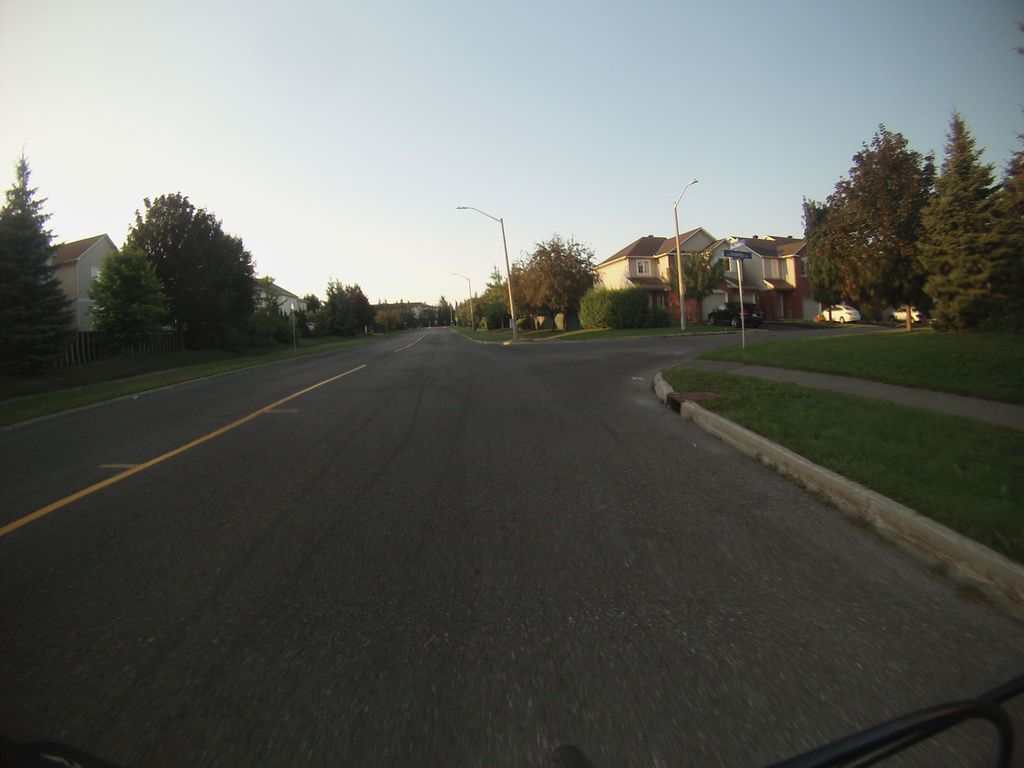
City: ottawa-gatineau